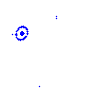
Particle: kaon